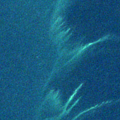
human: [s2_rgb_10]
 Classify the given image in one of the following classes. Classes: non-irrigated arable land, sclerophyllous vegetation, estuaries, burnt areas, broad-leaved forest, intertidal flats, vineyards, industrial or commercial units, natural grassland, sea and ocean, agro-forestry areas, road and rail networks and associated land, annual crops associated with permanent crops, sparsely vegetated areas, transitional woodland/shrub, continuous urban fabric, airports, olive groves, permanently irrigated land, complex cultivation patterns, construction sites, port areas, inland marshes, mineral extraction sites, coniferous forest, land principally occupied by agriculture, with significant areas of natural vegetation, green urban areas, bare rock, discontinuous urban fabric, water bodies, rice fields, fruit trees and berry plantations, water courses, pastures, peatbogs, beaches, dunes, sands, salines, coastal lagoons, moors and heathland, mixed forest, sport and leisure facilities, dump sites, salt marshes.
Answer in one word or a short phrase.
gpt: sea and ocean